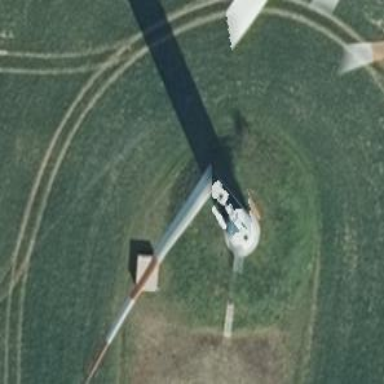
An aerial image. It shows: Wind generator in the form of horizontal axis wind turbine.